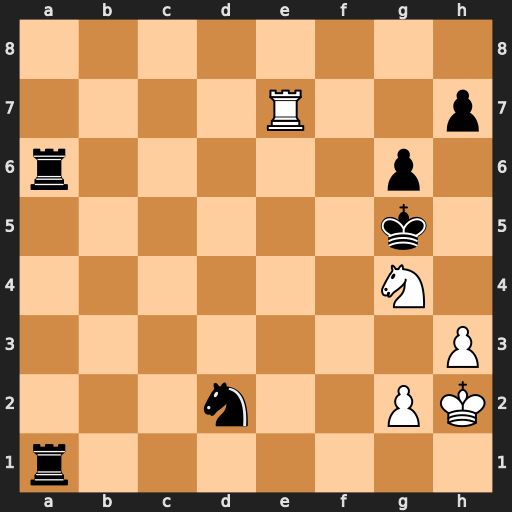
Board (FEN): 8/4R2p/r5p1/6k1/6N1/7P/3n2PK/r7
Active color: w
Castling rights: -
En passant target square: -
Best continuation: Re5+ Kf4 g3+ Kf3 Re3#